二年级 · 度量几何学

个角，其中有个直角。
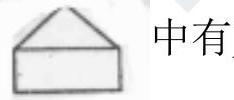
答案: 9 ; 4$